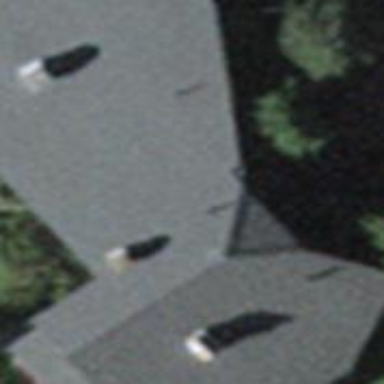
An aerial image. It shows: Building with tile roof.